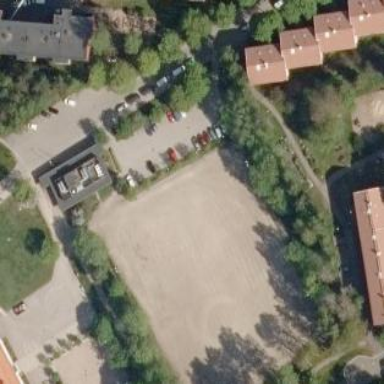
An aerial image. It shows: Compacted soccer pitch for leisure land.